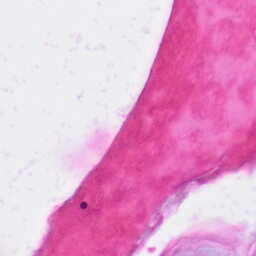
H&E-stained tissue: Skin